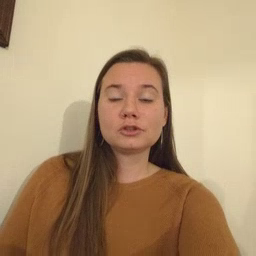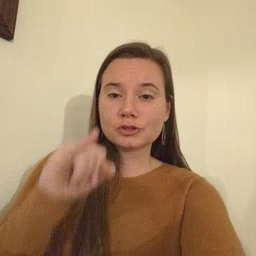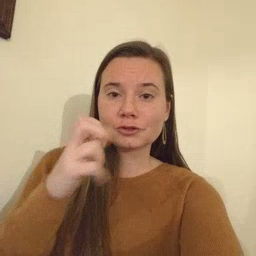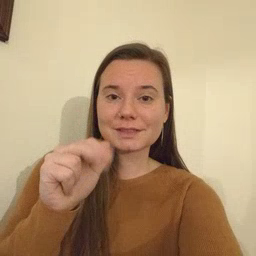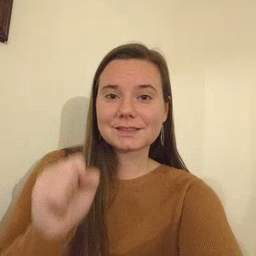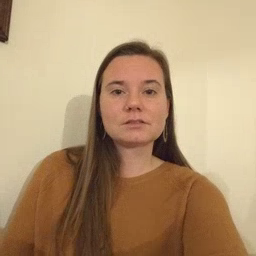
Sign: jeans